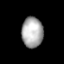
Tissue: lung
Cell type: Smooth muscle cells
Senescence score: 0.5504
Nuclear area (px): 632
Mean DAPI intensity: 171.778